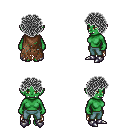
a pixel art fantasy rpg character, female body template, orc, green skin, brown tattered cape, teal pants, gray curly afro hairstyle, metal boots, four views (front, back, left, right), 2x2 character sprite sheet, small pixel art, hard edges, no anti-aliasing